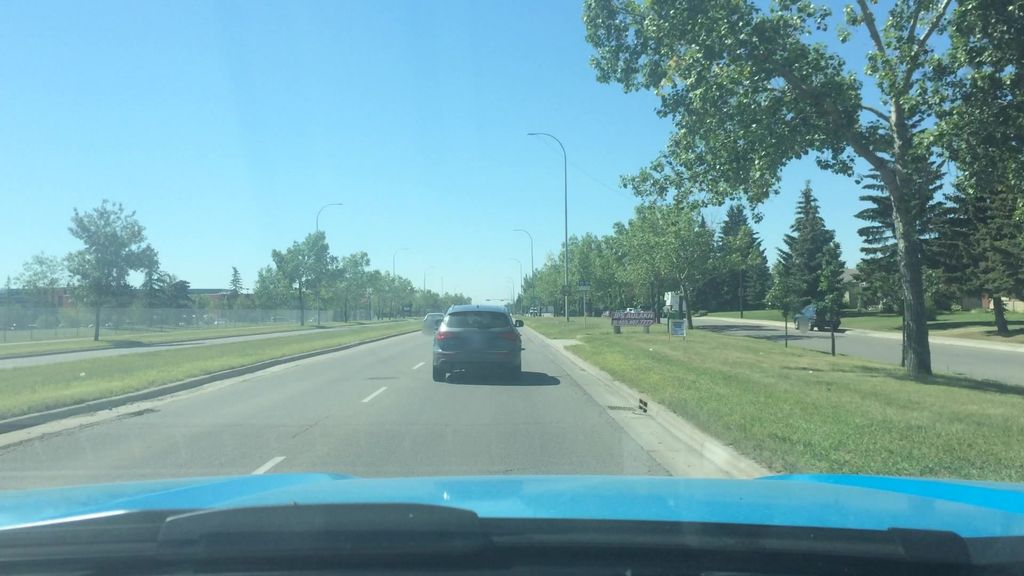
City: calgary